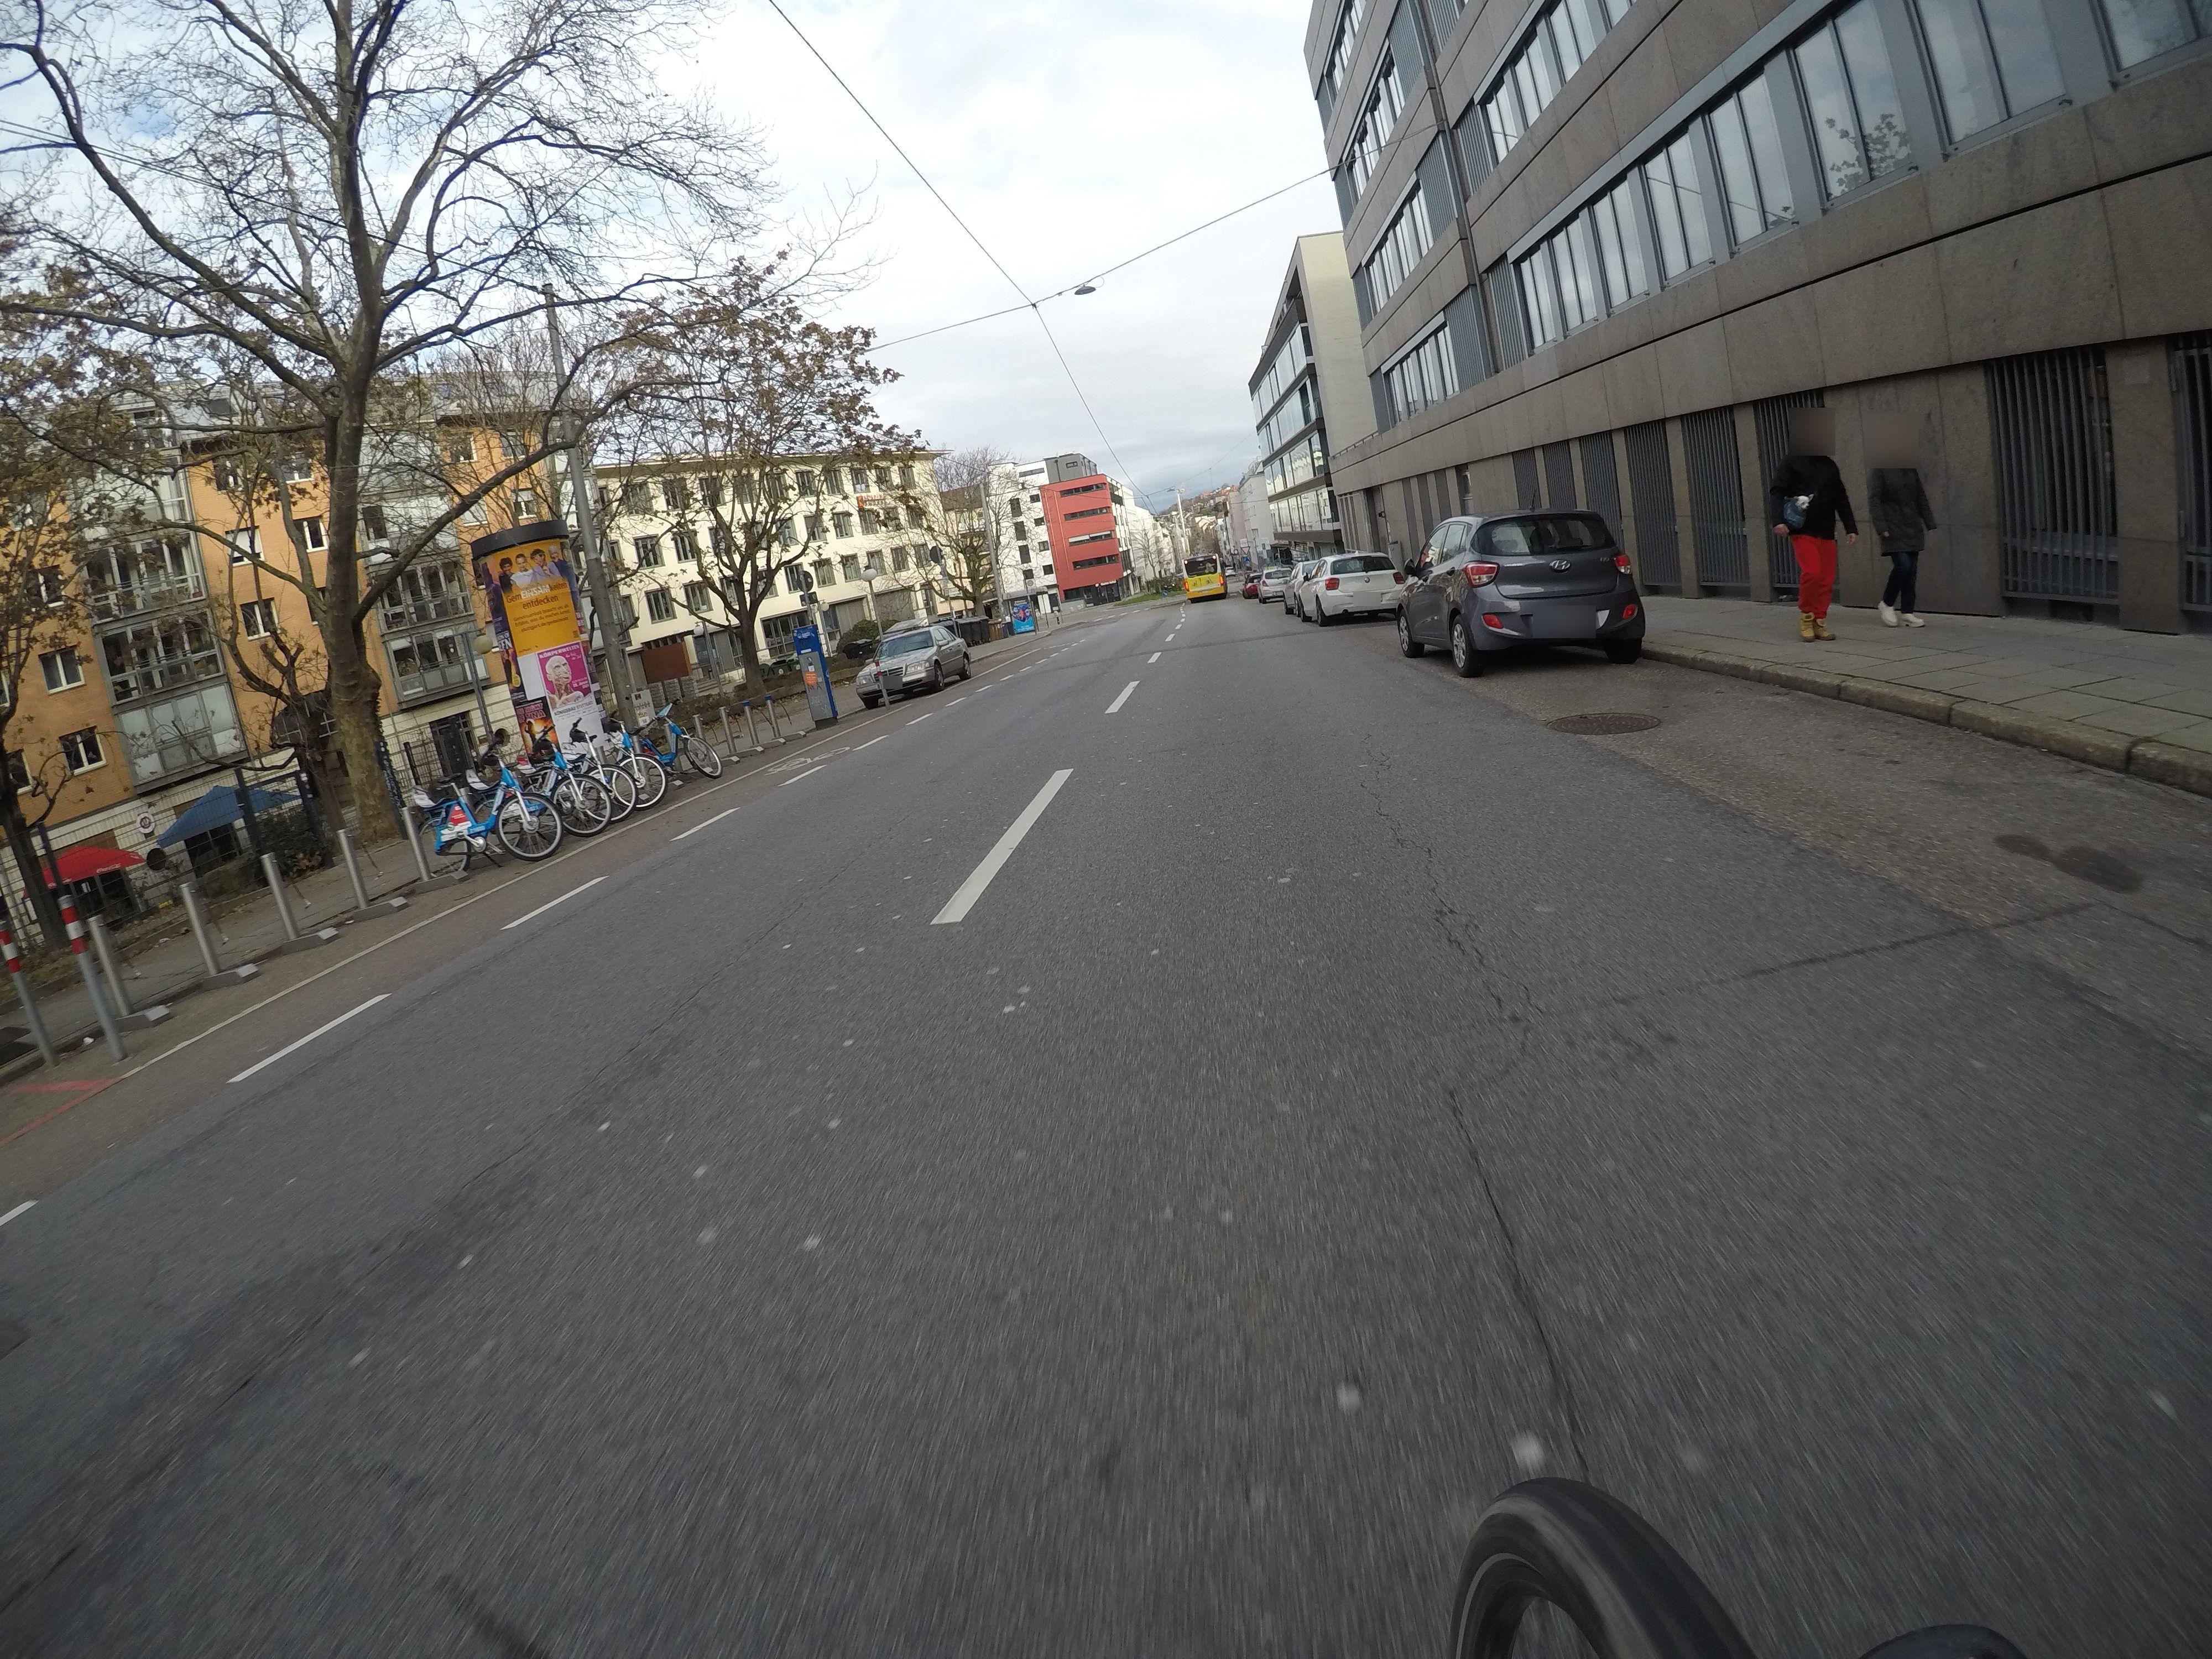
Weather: cloudy
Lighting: day
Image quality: good
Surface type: cycling surface
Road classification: steps, residential
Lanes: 2
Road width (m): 11.5
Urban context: urban centre
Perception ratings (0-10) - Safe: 8.03, Lively: 8.61, Beautiful: 7.85, Boring: 2.53, Depressing: 3.61, Wealthy: 7.49